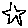
Label: star